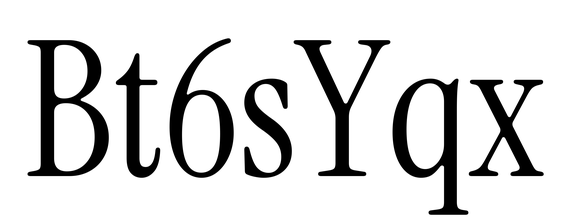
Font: InstrumentSerif-Regular